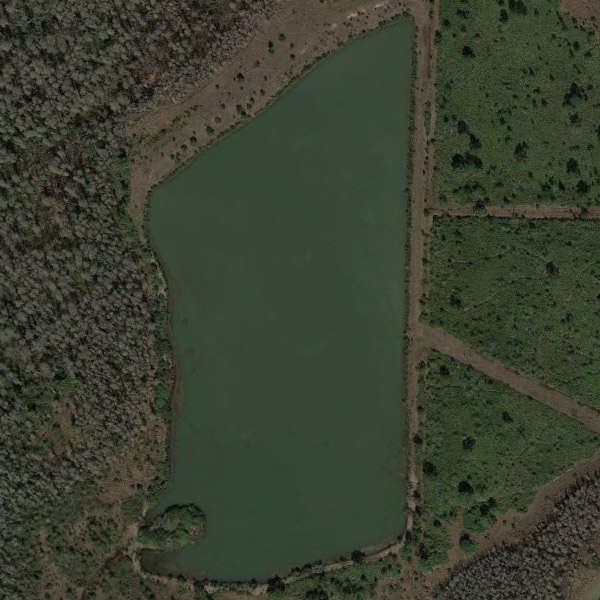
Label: Pond